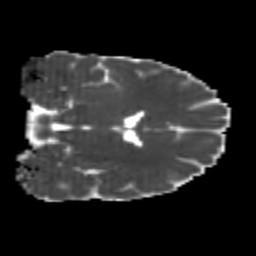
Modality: MD
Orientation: coronal
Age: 26
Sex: male
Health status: healthy
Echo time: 0.074 s